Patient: sex F, age 33
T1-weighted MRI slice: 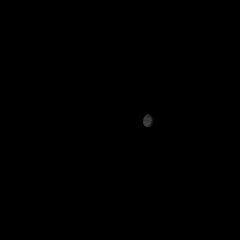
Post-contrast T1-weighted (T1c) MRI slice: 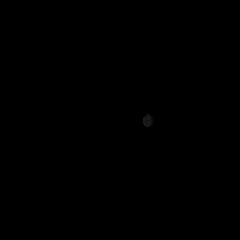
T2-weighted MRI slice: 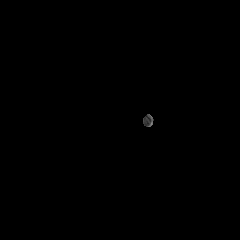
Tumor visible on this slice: no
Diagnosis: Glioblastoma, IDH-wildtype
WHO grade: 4